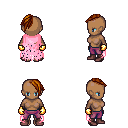
a pixel art fantasy rpg character, female body template, human, dark skin, pink tattered cape, magenta pants, brunette long mohawk hairstyle, gold gloves, maroon shoes, four views (front, back, left, right), 2x2 character sprite sheet, small pixel art, hard edges, no anti-aliasing